Question: I'm struggling a little trying to determine the current location and size of an element within the DOM. I've put together a fragment to illustrate a card based system down the right hand side of the screen.
The behavior that I'm trying to build is that when you click on one of those cards, another card will be added (ultimately underneath, but on top for now) which will fly out to the top left corner of the screen before filling the available space.
'''
d3.selectAll("attribute-card").on("click", function (d) {
var rect = this.getBoundingClientRect();
var card = d3.select("body")
.append("div")
.attr("class", "card")
.style("background", "transparent")
.style("border", "thin solid red")
.style("left", rect.left + "px")
.style("top", rect.top + "px")
.style("width", (rect.right - rect.left) + "px")
.style("height", (rect.bottom - rect.top) + "px")
.style("position", "absolute");
});
'''
'''
html {
height: 100%;
margin: 0;
font-family: Arial;
overflow: hidden;
}
body {
height: 100%;
}
svg {
background: #2c272b;
width: 100%;
height: 100%;
}
.radial-menu .segment {
fill: #3b3944;
}
.radial-menu .segment:hover {
fill: #535060;
}
.radial-menu .symbol {
pointer-events: none;
fill: white;
}
.radial-menu .symbol.icon {
font-family: 'FontAwesome';
}
.beam {
stroke: #fff;
}
.planet circle {
fill: #399745;
stroke: #3b3944;
stroke-width: 0;
stroke-dasharray: 33,11;
}
.planet .related {
fill: none;
stroke: #3b3944;
stroke-dasharray: none;
stroke-width: 25px;
}
.planet text {
fill: #000;
opacity: 0.4;
text-anchor: middle;
pointer-events: none;
-webkit-touch-callout: none;
-webkit-user-select: none;
-khtml-user-select: none;
-moz-user-select: none;
-ms-user-select: none;
user-select: none;
}
.planet .name {
font-size: 2.5em;
width: 94%;
margin: 125px 0px 0px 10px;
}
.planet.selected text {
fill: white;
opacity: 1;
}
.planet.focused text {
fill: white;
opacity: 1;
}
.moon circle {
fill: #3b3944;
}
.moon:hover {
fill: #535060;
}
.moon text {
fill: white;
text-anchor: middle;
pointer-events: none;
}
.gravity {
stroke: #3b3944;
fill: #3b3944;
stroke-linecap: round;
stroke-width: 2px;
}
.card-list {
background: #2c272b;
position: absolute;
top: 0;
right: 0;
width: 200px;
min-height: 100%;
opacity: 1;
}
.card {
background: #dedede;
border: 2px solid #ebebeb;
margin: 5px 5px 5px 5px;
border-radius: 8px;
padding: 5px 15px 5px 15px;
-webkit-touch-callout: none;
-webkit-user-select: none;
-khtml-user-select: none;
-moz-user-select: none;
-ms-user-select: none;
user-select: none;
}
.card .title {
font-weight: bold;
}
.card .summary {
color: #cc8b11;
font-weight: bold;
font-size: 12px;
}
.card .summary .summary-item {
margin: 0;
}
/*# sourceMappingURL=style.css.map */
'''
'''
<script src="https://cdnjs.cloudflare.com/ajax/libs/d3/3.4.11/d3.min.js"></script>
<html><head>
<meta charset="utf-8">
<meta name="msapplication-tap-highlight" content="no">
<title name="Business Landscape Explorer Prototype"></title>
<link href="bootstrap.min.css" rel="stylesheet">
<link rel="stylesheet" href="//maxcdn.bootstrapcdn.com/font-awesome/4.3.0/css/font-awesome.min.css">
<link rel="stylesheet" type="text/css" href="styles/style.css">
<script src="d3.v3.js" charset="utf-8"></script><style type="text/css"></style>
</head>
<body>
<div id="card-list" class="card-list">
<div id="attributes" class="attribute-list" data-bind="foreach: attributes">
<attribute-card params="value: $data"><div class="card attribute-card"> <p class="title" data-bind="text: name">Name</p> <div class="summary" data-bind="foreach: summaries"></div> </div></attribute-card>
<attribute-card params="value: $data"><div class="card attribute-card"> <p class="title" data-bind="text: name">Cost</p> <div class="summary" data-bind="foreach: summaries"> <p class="summary-item" data-bind="text: $data">Average: PS9 million</p> <p class="summary-item" data-bind="text: $data">Total: PS2,700 million</p> </div> </div></attribute-card>
<attribute-card params="value: $data"><div class="card attribute-card"> <p class="title" data-bind="text: name">Start Date</p> <div class="summary" data-bind="foreach: summaries"> <p class="summary-item" data-bind="text: $data">Earliest: 31st Jan 2007</p> <p class="summary-item" data-bind="text: $data">Latest: 27th Nov 2019</p> </div> </div></attribute-card>
<attribute-card params="value: $data"><div class="card attribute-card"> <p class="title" data-bind="text: name">Enabled</p> <div class="summary" data-bind="foreach: summaries"> <p class="summary-item" data-bind="text: $data">True: 71%</p> <p class="summary-item" data-bind="text: $data">False: 29%</p> </div> </div></attribute-card>
<attribute-card params="value: $data"><div class="card attribute-card"> <p class="title" data-bind="text: name">Status</p> <div class="summary" data-bind="foreach: summaries"> <p class="summary-item" data-bind="text: $data">Red: 11%</p> <p class="summary-item" data-bind="text: $data">Amber: 36%</p> <p class="summary-item" data-bind="text: $data">Green: 41%</p> </div> </div></attribute-card>
</div>
</div>
</body></html>
'''
What I am doing is fairly basic, grab the clicked element, measure it's bounding rectangle and adding a new element to the 'body' with the same size and position:
'''
d3.selectAll("attribute-card").on("click", function (d) {
var rect = this.getBoundingClientRect();
var card = d3.select("body")
.append("div")
.attr("class", "card")
.style("background", "transparent")
.style("border", "thin solid red")
.style("left", rect.left + "px")
.style("top", rect.top + "px")
.style("width", (rect.right - rect.left) + "px")
.style("height", (rect.bottom - rect.top) + "px")
.style("position", "absolute");
});
'''
I've been reading about <URL> or is some of my CSS somehow breaking this native function?
I should add here is a screenshot of the results being off in different browsers. IE is by far the nearest but still seems to struggle with the bottom/right values.

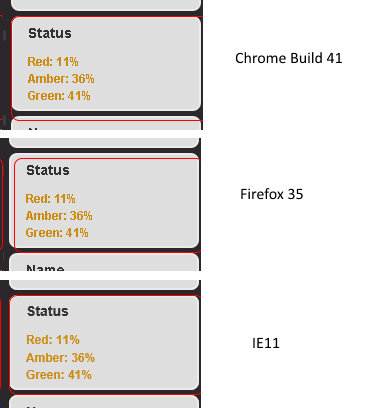
Answer: Well I'm mightily confused but managed to get the thing working as I wanted. I changed the calculation to take into account padding, margin and borders based on a little guess work, and modifying some styles to verify it all still worked. This gave me the following calculation:
'''
var rect = element.getBoundingClientRect();
rect = {
left: rect.left - margin.left,
right: rect.right - margin.right - padding.left - padding.right,
top: rect.top - margin.top,
bottom: rect.bottom - margin.bottom - padding.top - padding.bottom - border.bottom
};
rect.width = rect.right - rect.left;
rect.height = rect.bottom - rect.top;
return rect;
'''
Oddly though when I tried plugging this into my application it didn't work at all. Taking out some of the padding and ended up with:
'''
rect = {
left: rect.left - margin.left,
right: rect.right - border.right,
top: rect.top - margin.top,
bottom: rect.bottom - border.bottom - border.top
};
rect.height = rect.bottom - rect.top;
rect.width = rect.right - rect.left;
return rect;
'''
'''
function getBoundingRect(element) {
var style = window.getComputedStyle(element);
var margin = {
left: parseInt(style["margin-left"]),
right: parseInt(style["margin-right"]),
top: parseInt(style["margin-top"]),
bottom: parseInt(style["margin-bottom"])
};
var padding = {
left: parseInt(style["padding-left"]),
right: parseInt(style["padding-right"]),
top: parseInt(style["padding-top"]),
bottom: parseInt(style["padding-bottom"])
};
var border = {
left: parseInt(style["border-left"]),
right: parseInt(style["border-right"]),
top: parseInt(style["border-top"]),
bottom: parseInt(style["border-bottom"])
};
var rect = element.getBoundingClientRect();
rect = {
left: rect.left - margin.left,
right: rect.right - margin.right - padding.left - padding.right,
top: rect.top - margin.top,
bottom: rect.bottom - margin.bottom - padding.top - padding.bottom - border.bottom
};
rect.width = rect.right - rect.left;
rect.height = rect.bottom - rect.top;
return rect;
};
d3.selectAll(".card").on("click", function (d) {
var rect = getBoundingRect(this);
var card = d3.select("body")
.append("div")
.attr("class", "card")
.style("background", "transparent")
.style("border", "thin solid red")
.style("left", rect.left + "px")
.style("top", rect.top + "px")
.style("width", rect.width + "px")
.style("height", rect.height + "px")
.style("position", "absolute");
});
'''
'''
html {
height: 100%;
margin: 0;
font-family: Arial;
overflow: hidden;
}
body {
height: 100%;
}
svg {
background: #2c272b;
width: 100%;
height: 100%;
}
.radial-menu .segment {
fill: #3b3944;
}
.radial-menu .segment:hover {
fill: #535060;
}
.radial-menu .symbol {
pointer-events: none;
fill: white;
}
.radial-menu .symbol.icon {
font-family: 'FontAwesome';
}
.beam {
stroke: #fff;
}
.planet circle {
fill: #399745;
stroke: #3b3944;
stroke-width: 0;
stroke-dasharray: 33,11;
}
.planet .related {
fill: none;
stroke: #3b3944;
stroke-dasharray: none;
stroke-width: 25px;
}
.planet text {
fill: #000;
opacity: 0.4;
text-anchor: middle;
pointer-events: none;
-webkit-touch-callout: none;
-webkit-user-select: none;
-khtml-user-select: none;
-moz-user-select: none;
-ms-user-select: none;
user-select: none;
}
.planet .name {
font-size: 2.5em;
width: 94%;
margin: 125px 0px 0px 10px;
}
.planet.selected text {
fill: white;
opacity: 1;
}
.planet.focused text {
fill: white;
opacity: 1;
}
.moon circle {
fill: #3b3944;
}
.moon:hover {
fill: #535060;
}
.moon text {
fill: white;
text-anchor: middle;
pointer-events: none;
}
.gravity {
stroke: #3b3944;
fill: #3b3944;
stroke-linecap: round;
stroke-width: 2px;
}
.card-list {
background: #2c272b;
position: absolute;
top: 0;
right: 0;
width: 200px;
min-height: 100%;
opacity: 1;
}
.card {
background: #dedede;
border: 2px solid #ebebeb;
margin: 5px 5px 5px 5px;
border-radius: 8px;
padding: 5px 15px 5px 15px;
-webkit-touch-callout: none;
-webkit-user-select: none;
-khtml-user-select: none;
-moz-user-select: none;
-ms-user-select: none;
user-select: none;
}
.card .title {
font-weight: bold;
}
.card .summary {
color: #cc8b11;
font-weight: bold;
font-size: 12px;
}
.card .summary .summary-item {
margin: 0;
}
/*# sourceMappingURL=style.css.map */
'''
'''
<script src="https://cdnjs.cloudflare.com/ajax/libs/d3/3.4.11/d3.min.js"></script>
<html><head>
<meta charset="utf-8">
<meta name="msapplication-tap-highlight" content="no">
<title name="Business Landscape Explorer Prototype"></title>
<link href="bootstrap.min.css" rel="stylesheet">
<link rel="stylesheet" href="//maxcdn.bootstrapcdn.com/font-awesome/4.3.0/css/font-awesome.min.css">
<link rel="stylesheet" type="text/css" href="styles/style.css">
<script src="d3.v3.js" charset="utf-8"></script><style type="text/css"></style>
</head>
<body>
<div id="card-list" class="card-list">
<div id="attributes" class="attribute-list" data-bind="foreach: attributes">
<attribute-card params="value: $data"><div class="card attribute-card"> <p class="title" data-bind="text: name">Name</p> <div class="summary" data-bind="foreach: summaries"></div> </div></attribute-card>
<attribute-card params="value: $data"><div class="card attribute-card"> <p class="title" data-bind="text: name">Cost</p> <div class="summary" data-bind="foreach: summaries"> <p class="summary-item" data-bind="text: $data">Average: PS9 million</p> <p class="summary-item" data-bind="text: $data">Total: PS2,700 million</p> </div> </div></attribute-card>
<attribute-card params="value: $data"><div class="card attribute-card"> <p class="title" data-bind="text: name">Start Date</p> <div class="summary" data-bind="foreach: summaries"> <p class="summary-item" data-bind="text: $data">Earliest: 31st Jan 2007</p> <p class="summary-item" data-bind="text: $data">Latest: 27th Nov 2019</p> </div> </div></attribute-card>
<attribute-card params="value: $data"><div class="card attribute-card"> <p class="title" data-bind="text: name">Enabled</p> <div class="summary" data-bind="foreach: summaries"> <p class="summary-item" data-bind="text: $data">True: 71%</p> <p class="summary-item" data-bind="text: $data">False: 29%</p> </div> </div></attribute-card>
<attribute-card params="value: $data"><div class="card attribute-card"> <p class="title" data-bind="text: name">Status</p> <div class="summary" data-bind="foreach: summaries"> <p class="summary-item" data-bind="text: $data">Red: 11%</p> <p class="summary-item" data-bind="text: $data">Amber: 36%</p> <p class="summary-item" data-bind="text: $data">Green: 41%</p> </div> </div></attribute-card>
</div>
</div>
</body></html>
'''